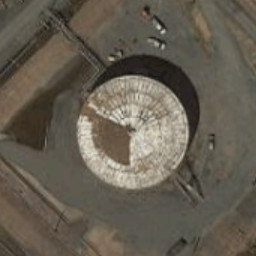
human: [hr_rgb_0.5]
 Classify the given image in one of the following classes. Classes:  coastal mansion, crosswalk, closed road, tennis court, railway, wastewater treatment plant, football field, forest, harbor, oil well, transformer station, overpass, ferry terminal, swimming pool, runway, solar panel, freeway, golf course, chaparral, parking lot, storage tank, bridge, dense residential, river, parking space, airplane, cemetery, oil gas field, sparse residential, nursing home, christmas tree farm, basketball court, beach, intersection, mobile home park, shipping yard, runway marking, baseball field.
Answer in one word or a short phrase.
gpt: storage tank